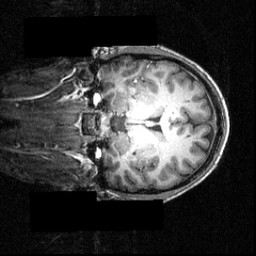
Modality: T1w
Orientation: coronal
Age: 25
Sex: male
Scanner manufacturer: siemens
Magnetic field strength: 3.951 T
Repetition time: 1.5 s
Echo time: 0.00335 s